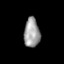
Tissue: prostate
Cell type: Epithelial cells
Senescence score: 0.3143
Nuclear area (px): 454
Mean DAPI intensity: 157.258